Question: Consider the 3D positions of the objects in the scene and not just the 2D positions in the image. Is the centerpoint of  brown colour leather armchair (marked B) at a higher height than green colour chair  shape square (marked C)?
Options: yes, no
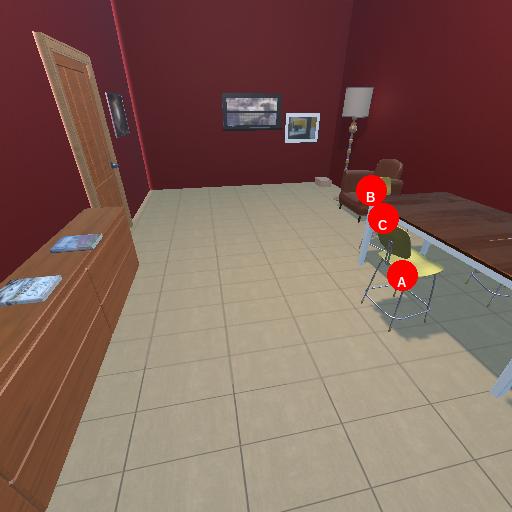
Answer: yes